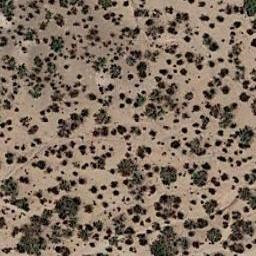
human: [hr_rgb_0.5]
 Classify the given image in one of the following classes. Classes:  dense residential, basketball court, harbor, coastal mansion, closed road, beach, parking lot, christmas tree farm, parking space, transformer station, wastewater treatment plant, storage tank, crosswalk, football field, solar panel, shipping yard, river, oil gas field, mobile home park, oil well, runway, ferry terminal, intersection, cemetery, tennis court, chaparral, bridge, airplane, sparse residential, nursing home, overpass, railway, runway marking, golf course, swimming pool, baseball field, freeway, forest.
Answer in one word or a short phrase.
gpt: chaparral